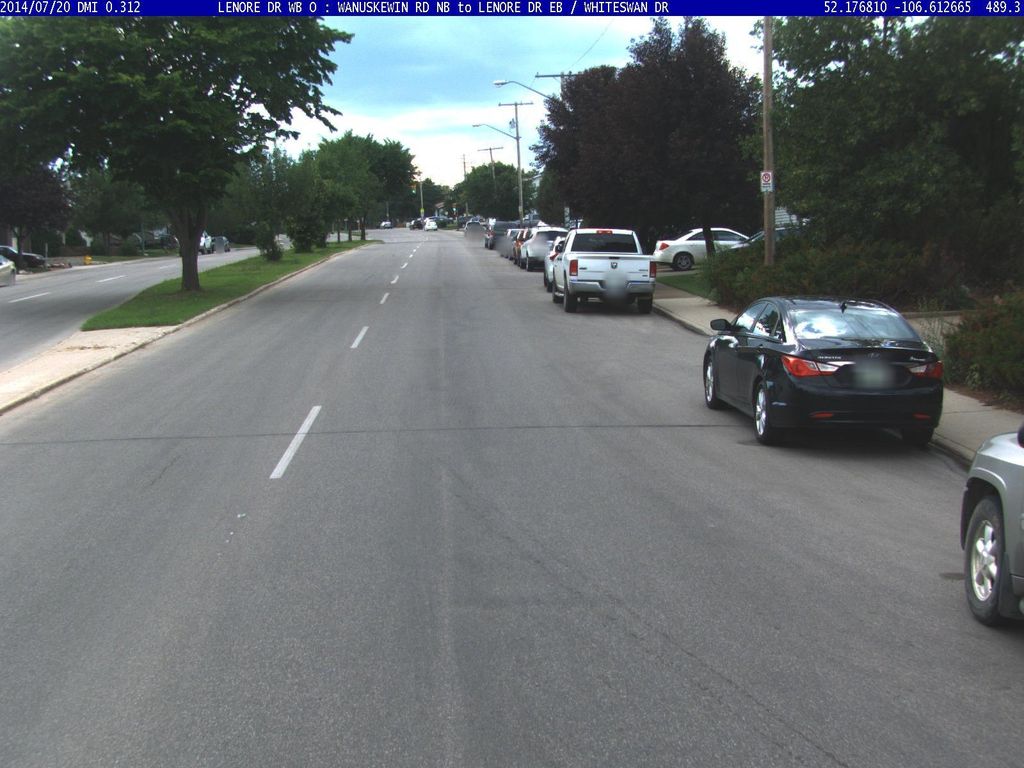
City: saskatoon